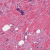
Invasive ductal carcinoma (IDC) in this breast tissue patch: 1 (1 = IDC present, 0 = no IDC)